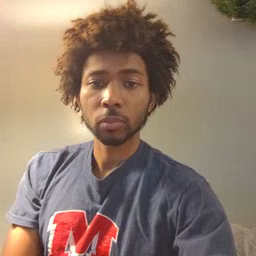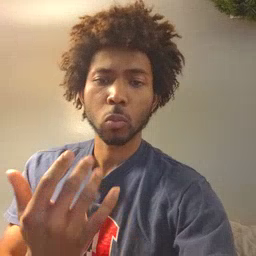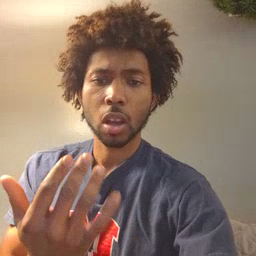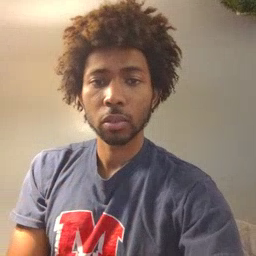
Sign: wait